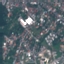
Land use / land cover: Residential